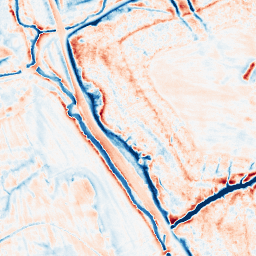
Category: edge_preserving
Decomposition family: anisotropic_diffusion
Decomposition parameters: iterations: 50
kappa: 50
gamma: 0.15
Upsampling method: cubic_catmull_rom
Upsampling parameters: scale: 2
Upsampling scale: 2